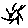
Label: sun